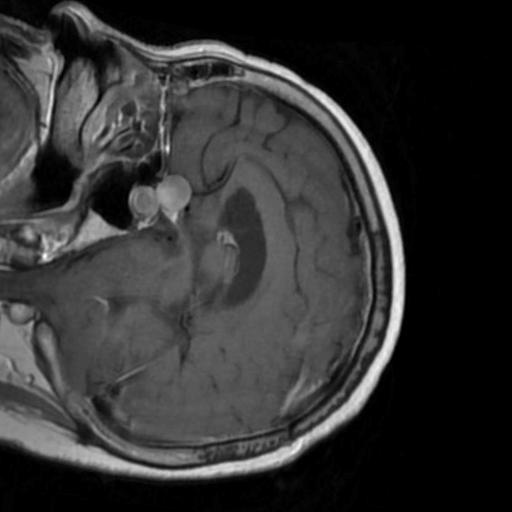
Label: brain_tumor